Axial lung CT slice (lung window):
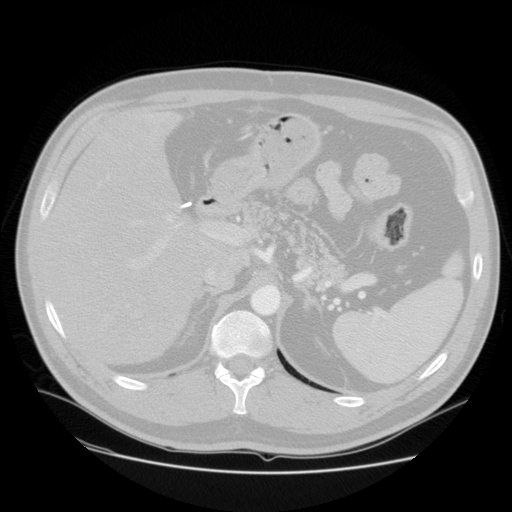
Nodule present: no